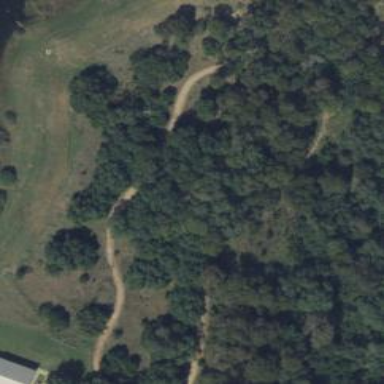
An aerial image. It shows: Path.